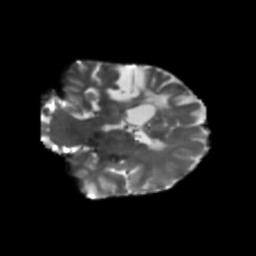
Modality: T2w
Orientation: coronal
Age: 46
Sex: male
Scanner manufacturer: siemens
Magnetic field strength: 3 T
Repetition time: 5.25 s
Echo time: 0.08 s